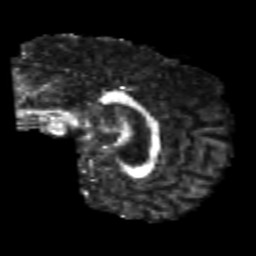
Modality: FA
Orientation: sagittal
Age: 22
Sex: male
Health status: healthy
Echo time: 0.074 s